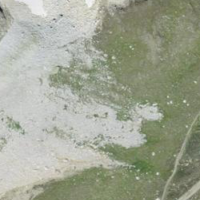
EUNIS habitat code: 48
Species observed at this site:
Anthus spinoletta